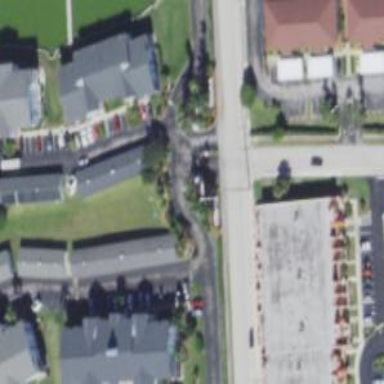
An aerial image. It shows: Residential road.